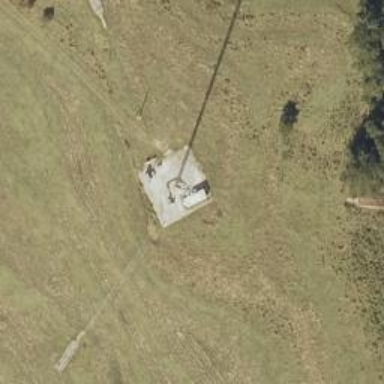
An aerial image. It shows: Man-made mast used for communication purposes.